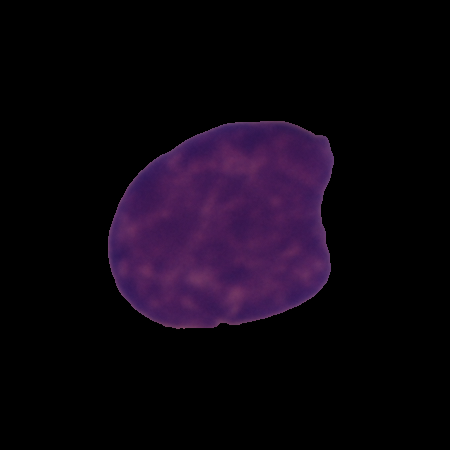
Label: cancer